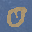
Label: 0